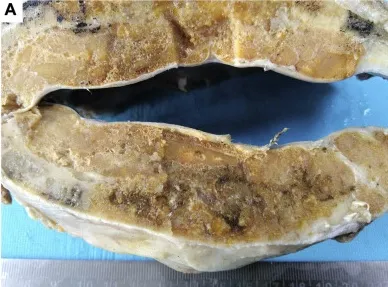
The macroscopic appearance of the surgically resected lesion (a smooth flattened tumour of a whitish colour, and ,solid consistency).
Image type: pathology (immunostaining)